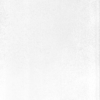
Label: dusty